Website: lowes
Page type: payment
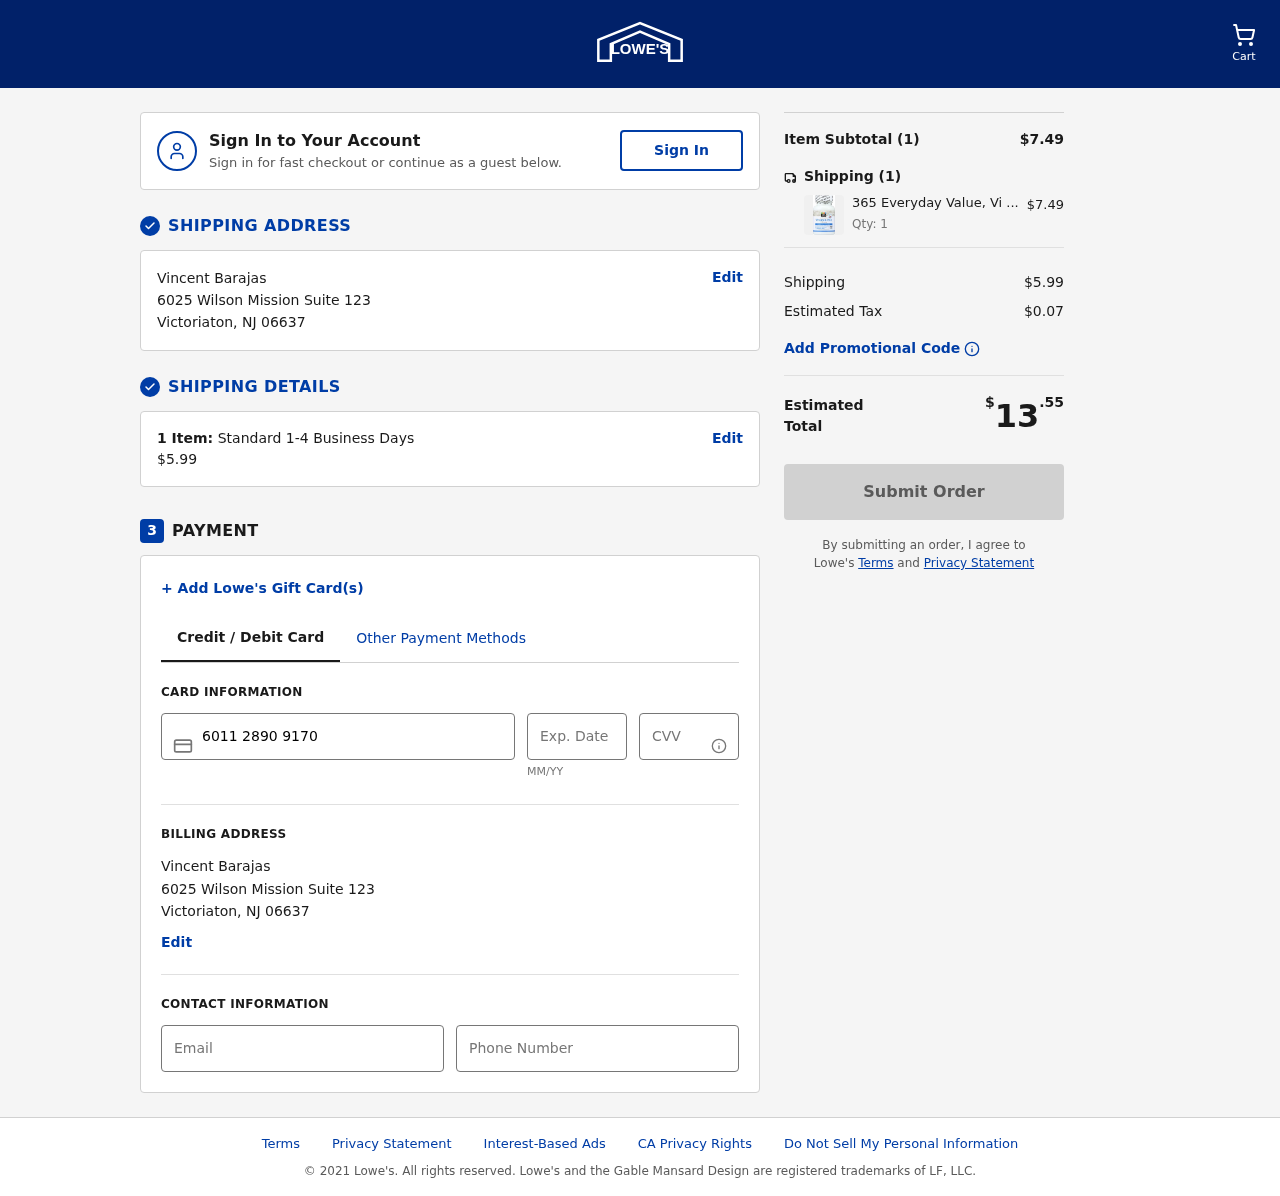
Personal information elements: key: PII_CARD_CVV
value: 146
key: PII_CARD_EXPIRY
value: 10/27
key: PII_CARD_NUMBER
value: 6011 2890 9170 8126
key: PII_CITY
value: Victoriaton
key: PII_EMAIL
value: vbarajas@gmail.com
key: PII_FULLNAME
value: Vincent Barajas
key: PII_PHONE
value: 9194285247
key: PII_POSTCODE
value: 06637
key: PII_STATE_ABBR
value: NJ
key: PII_STREET
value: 6025 Wilson Mission Suite 123
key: PII_FULLNAME2
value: Vincent Barajas
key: PII_CITY2
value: Victoriaton
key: PII_STATE_ABBR2
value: NJ
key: PII_POSTCODE_FULL
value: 06637
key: PII_POSTCODE_NUMERIC
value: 6637
Product elements: key: PRODUCT1_NAME
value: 365 Everyday Value, Vitamin B12 500mcg Lozenges, 100 ct
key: PRODUCT1_PRICE
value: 7.49
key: PRODUCT1_QUANTITY
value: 1
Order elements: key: ORDER_NUM_ITEMS
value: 1
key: ORDER_SHIPPING_COST
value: $5.99
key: ORDER_NUM_ITEMS2
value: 1
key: ORDER_SUBTOTAL
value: $7.49
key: ORDER_NUM_ITEMS3
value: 1
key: ORDER_SHIPPING_COST2
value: $5.99
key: ORDER_TAX
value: $0.07
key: ORDER_TOTAL
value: $13.55